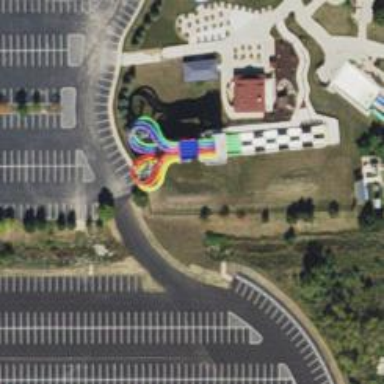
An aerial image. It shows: Water slide attraction.